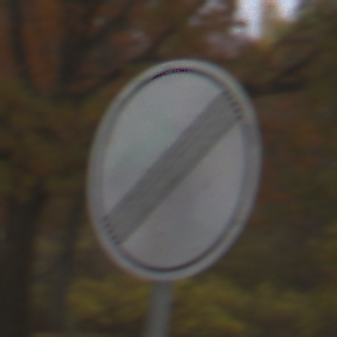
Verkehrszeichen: EndeSaemtlicherBegrenzungen
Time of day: Midday
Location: Outdoor (Nature)
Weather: Overcast
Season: Autumn
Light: Natural